Question: I am using dirty rectangles to animate a tank go around a map. For fair game-play, the tank's torso can travel only in the cardinal directions and it's top cannon (separate from the torso, but attached to it) can also rotate in the cardinal directions.
The issue is that when I use clearRect, it may clear other objects, and obstacles immediate to it. clearRect is called as the tank moves in the certain velocity. Is it possible (without any premade physicsEngine / extermal Gitub API I have to lean), to animate the tank such that, it doesn't clear objects around it?
I've tried multiple canvases too..
How would I overlay multiple canvases, so the animation still shows, but the clearRect in one doesn't affect any object in the other?
Image of sample issue:

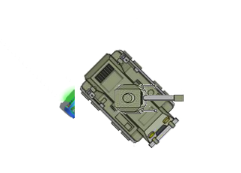
Answer: There are two (common) options:
1. Draw the tanks only on a separate canvas so when you clear a tank only that canvas is affected. You can overlay canvases using fixed or absolute positioned elements.
2. Use a single canvas but redraw everything. You can make the redraw more efficient by using a clipping mask for the region you want to redraw.
To overlay canvases:
'''
<div id="canvasContainer">
<canvas id="canvas1" ... ></canvas>
<canvas id="canvas2" ... ></canvas>
</div>
'''
CSS:
'''
#canvasContainer {
position:relative;
}
#canvasContainer > canvas {
position:absolute;
left:0;
top:0;
}
'''
To set a clipping mask:
'''
ctx.clearRect(x, y, w, h);
ctx.beginPath();
ctx.rect(x, y, w, h);
ctx.save();
ctx.clip();
/// redraw everything, only clipped region will be updated
ctx.restore();
'''
Of course, if your code/setup allow you can just redraw the area inside the regions you cleared instead of everything but if this is possible depends entirely on the draw logic you have implemented.